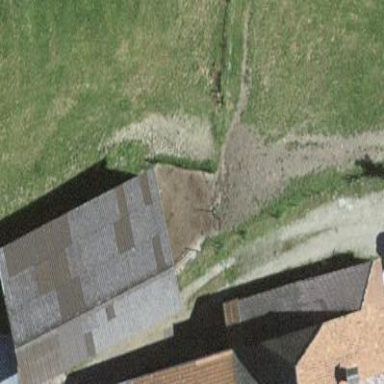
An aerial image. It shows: Shed building.